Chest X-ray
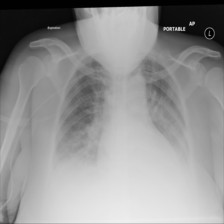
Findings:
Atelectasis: negative
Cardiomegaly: negative
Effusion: positive
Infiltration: negative
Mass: negative
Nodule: negative
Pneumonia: negative
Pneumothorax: negative
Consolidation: negative
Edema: negative
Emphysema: negative
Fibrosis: negative
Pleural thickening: negative
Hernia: negative